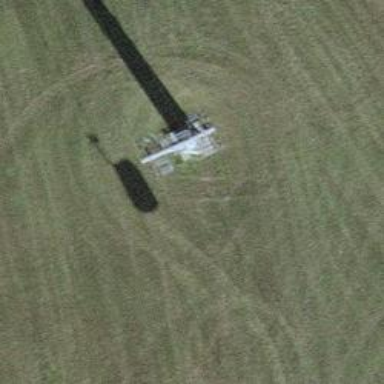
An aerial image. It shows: Pylon used for aerialway.